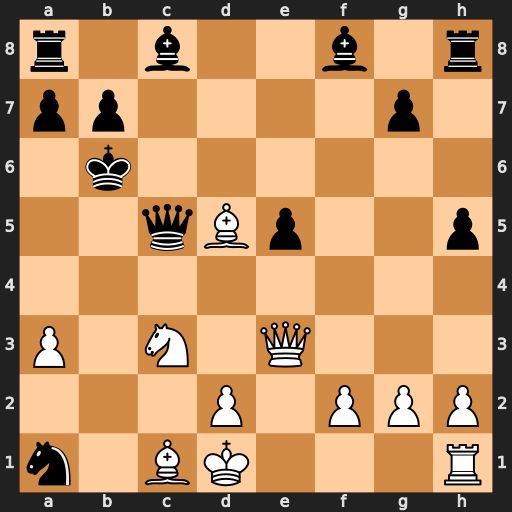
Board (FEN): r1b2b1r/pp4p1/1k6/2qBp2p/8/P1N1Q3/3P1PPP/n1BK3R
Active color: w
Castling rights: -
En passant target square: -
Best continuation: Na4+ Kb5 Nxc5